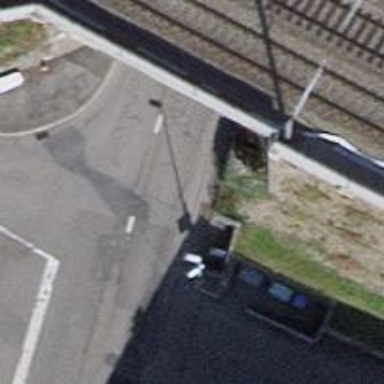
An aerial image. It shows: Asphalt sidewalk.